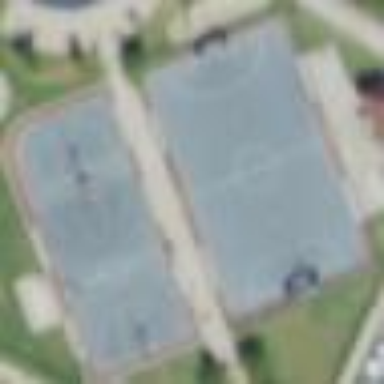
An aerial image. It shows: Basketball court in the leisure land pitch.